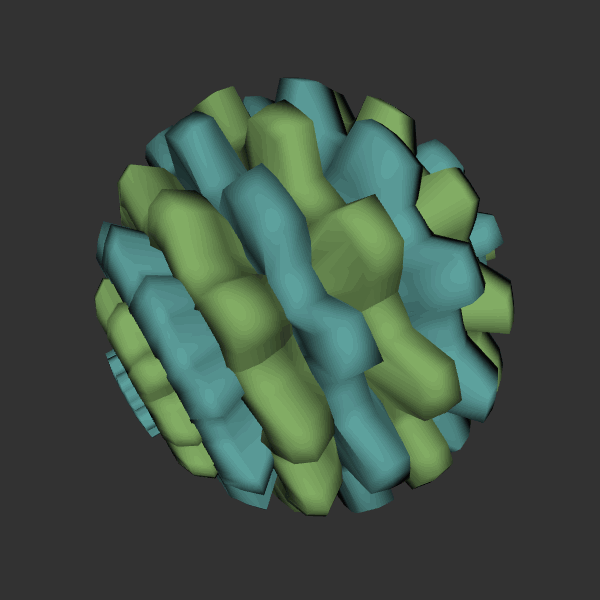
Background: dark